Field crop: tomato
Growth stage: 1
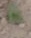
Species: solanum